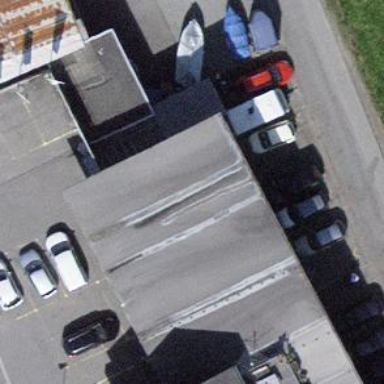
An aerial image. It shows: Car repair shop.